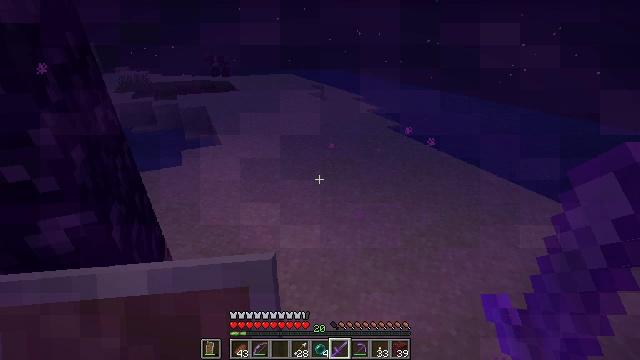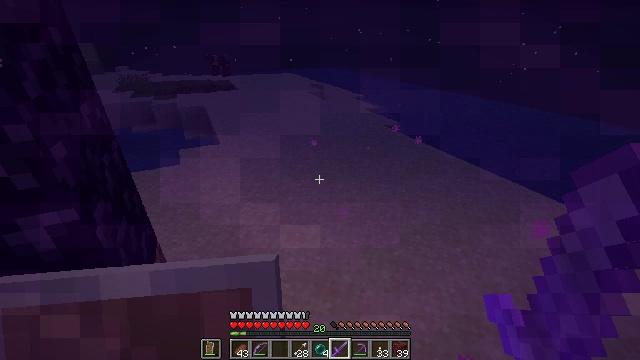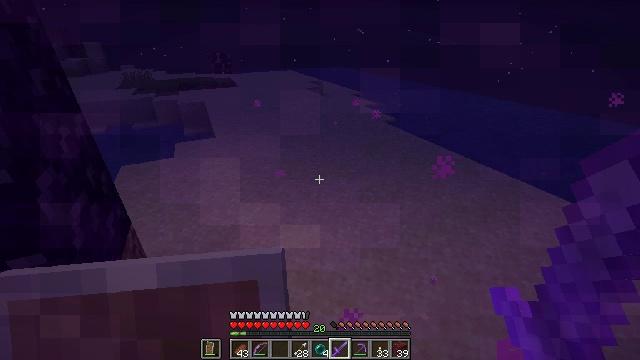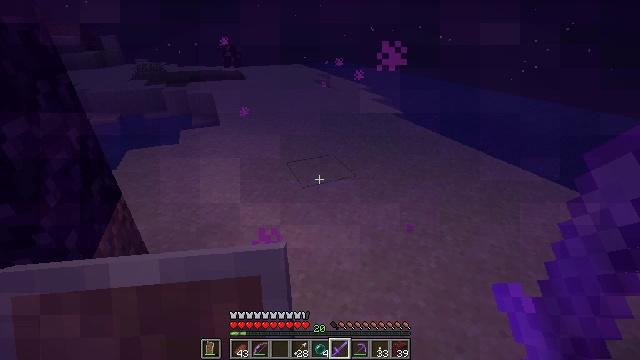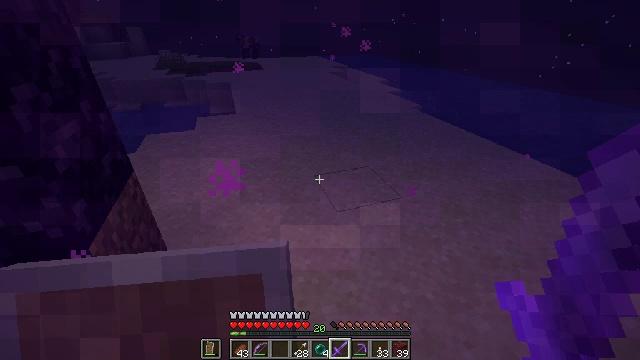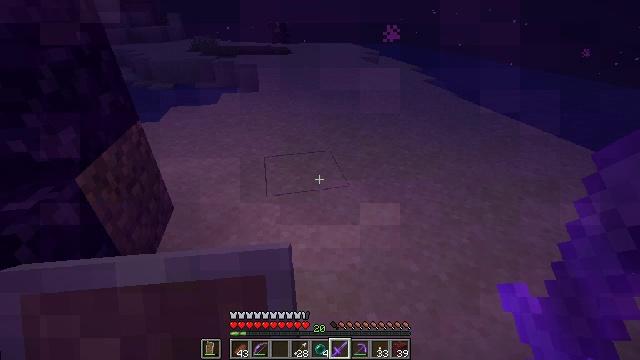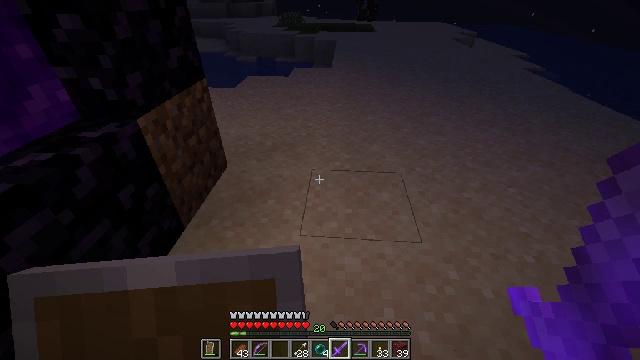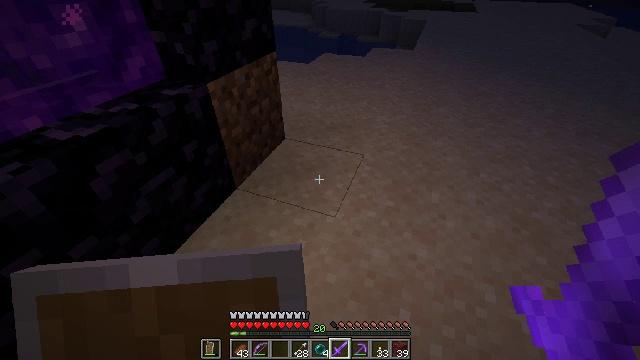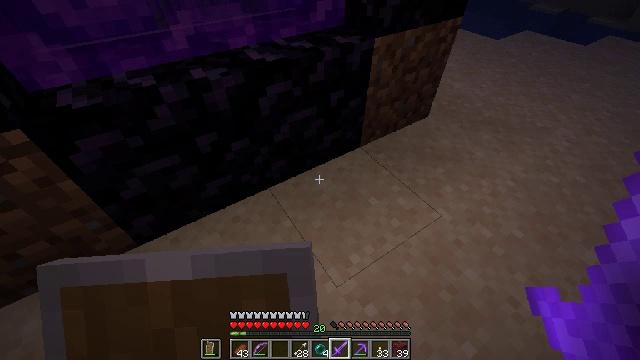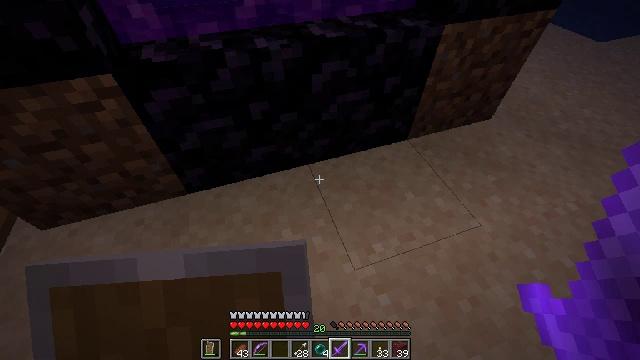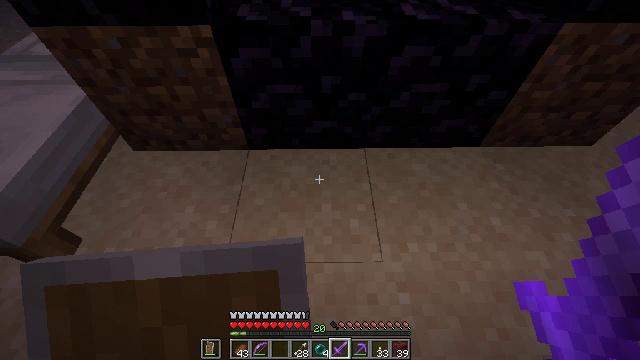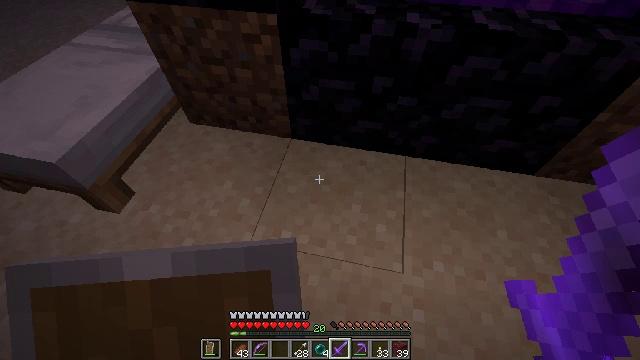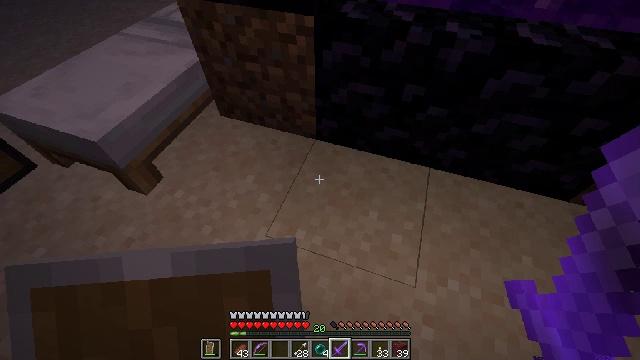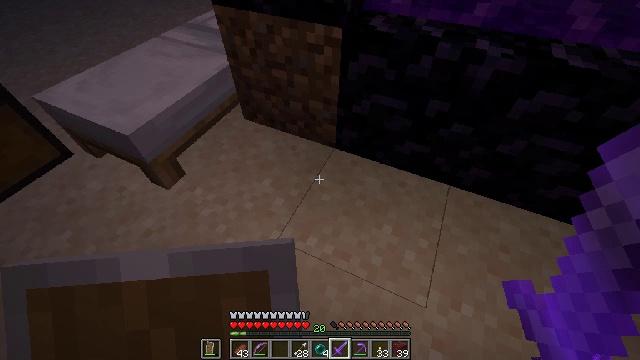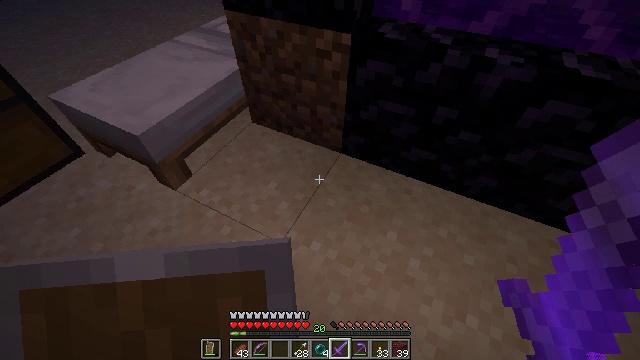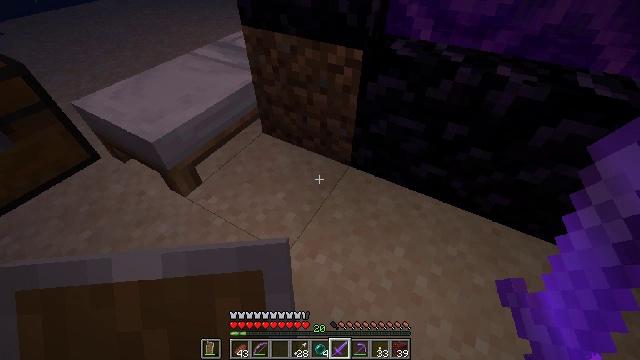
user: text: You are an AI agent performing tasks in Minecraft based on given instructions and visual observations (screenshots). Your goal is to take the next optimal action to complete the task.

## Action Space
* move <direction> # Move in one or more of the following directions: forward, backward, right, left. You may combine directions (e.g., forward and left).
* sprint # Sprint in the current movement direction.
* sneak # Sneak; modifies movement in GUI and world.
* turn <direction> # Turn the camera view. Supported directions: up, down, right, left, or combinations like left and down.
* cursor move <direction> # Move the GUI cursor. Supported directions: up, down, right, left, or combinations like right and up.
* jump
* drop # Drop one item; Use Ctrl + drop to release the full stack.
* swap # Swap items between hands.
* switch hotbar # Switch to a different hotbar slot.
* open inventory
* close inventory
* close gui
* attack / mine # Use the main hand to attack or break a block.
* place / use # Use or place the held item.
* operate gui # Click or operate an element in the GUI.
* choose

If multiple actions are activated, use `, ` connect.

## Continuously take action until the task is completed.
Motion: motion action
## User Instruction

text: Transform blaze rods into blaze powder.
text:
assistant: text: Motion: move right
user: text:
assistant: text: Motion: move right
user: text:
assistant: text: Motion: move forward and move right, turn left
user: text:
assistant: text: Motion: move forward and move right, turn left and down
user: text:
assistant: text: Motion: move forward and move right, turn left and down
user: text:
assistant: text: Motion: move forward and move right, turn left and down
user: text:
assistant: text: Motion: turn left and down
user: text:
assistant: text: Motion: turn left and down
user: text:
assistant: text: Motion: turn left and down
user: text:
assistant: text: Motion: turn left and down
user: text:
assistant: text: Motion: turn left
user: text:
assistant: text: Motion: turn left
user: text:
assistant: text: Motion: turn left and up
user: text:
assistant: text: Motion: turn left and up
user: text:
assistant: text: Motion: turn left and up
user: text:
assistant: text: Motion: turn left and up
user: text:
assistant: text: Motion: turn left and up
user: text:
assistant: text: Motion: turn left and up
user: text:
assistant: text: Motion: turn left and up
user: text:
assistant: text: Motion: turn left and up
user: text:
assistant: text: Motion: turn left and up
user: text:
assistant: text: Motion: turn left and up
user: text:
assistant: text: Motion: no_op
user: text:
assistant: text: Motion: no_op
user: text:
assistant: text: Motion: use / place
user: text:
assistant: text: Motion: use / place
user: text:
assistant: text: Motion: use / place
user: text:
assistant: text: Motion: use / place
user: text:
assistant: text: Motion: no_op
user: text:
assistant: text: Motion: move left